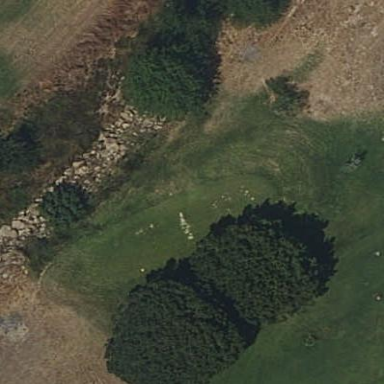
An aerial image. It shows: Golf tee on grass surface.